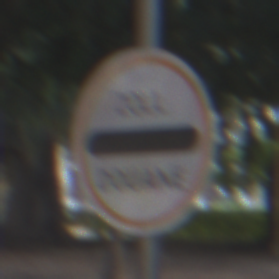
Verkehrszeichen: Zollstelle
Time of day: MorningAfternoon
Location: Outdoor (Suburban)
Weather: PartlyCloudy
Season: NotSpecified
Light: Natural